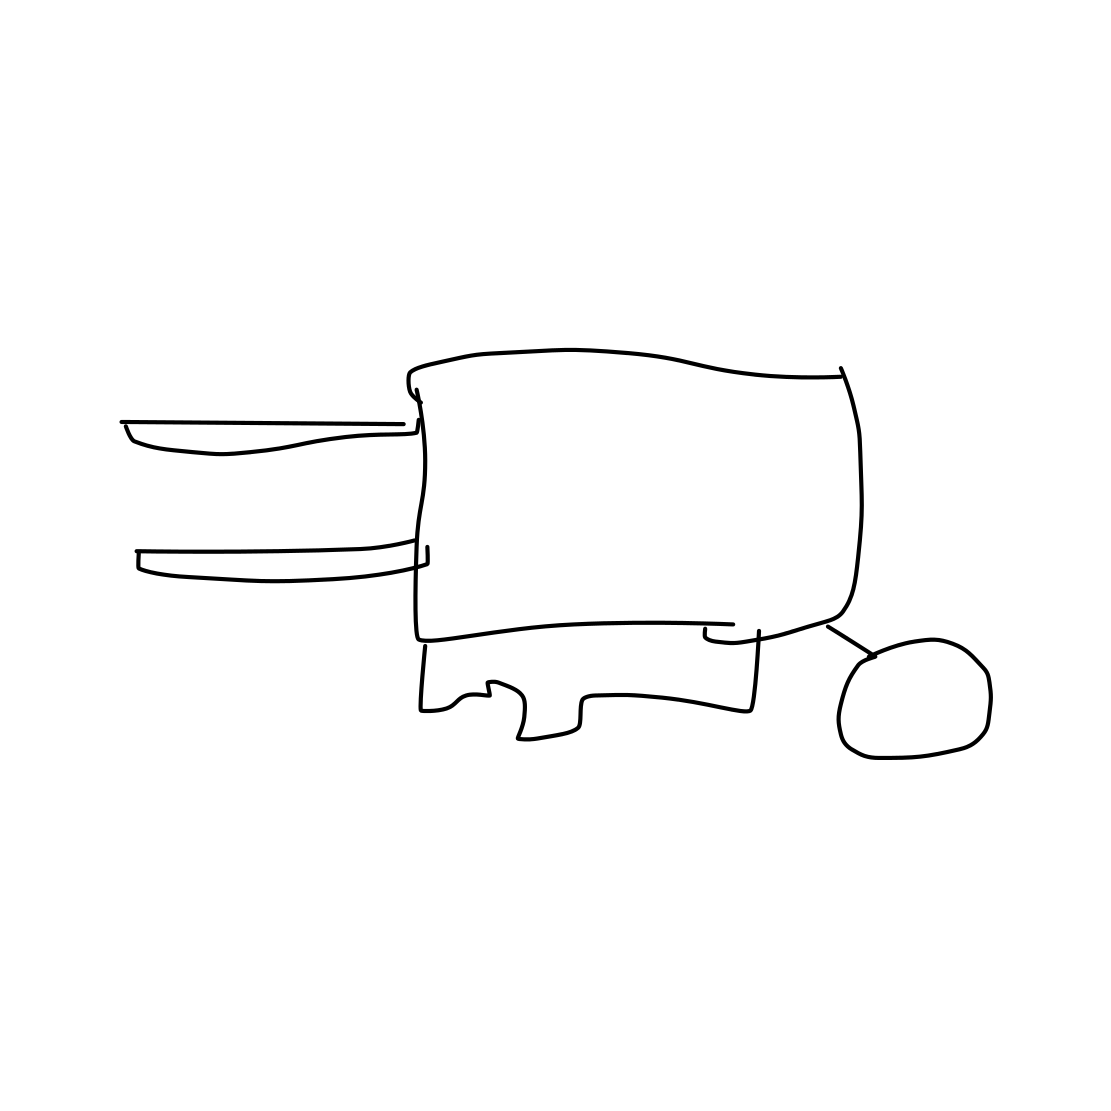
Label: wheelbarrow